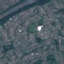
Label: Residential